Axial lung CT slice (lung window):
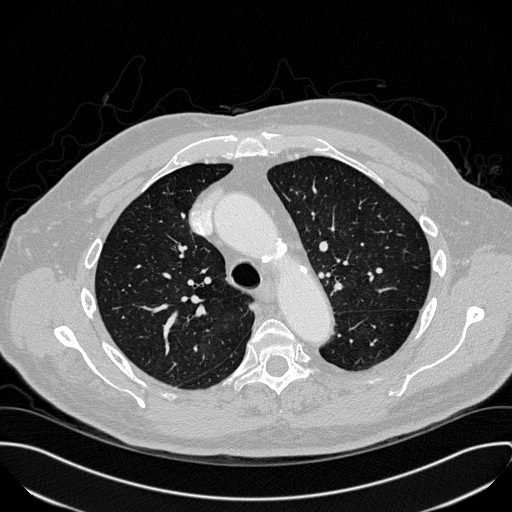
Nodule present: no